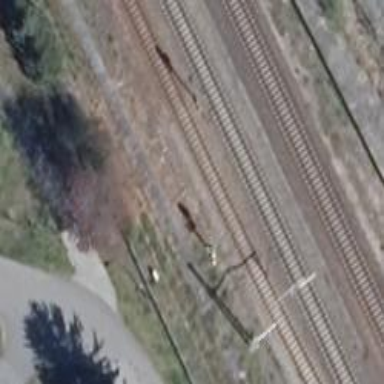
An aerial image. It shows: Railway signal.